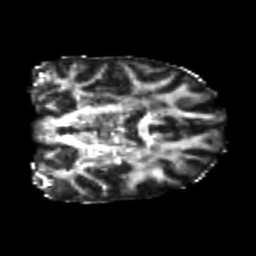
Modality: FA
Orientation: coronal
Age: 20
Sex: female
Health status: healthy
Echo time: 0.074 s